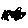
Label: tree